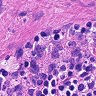
Metastatic tissue present: no